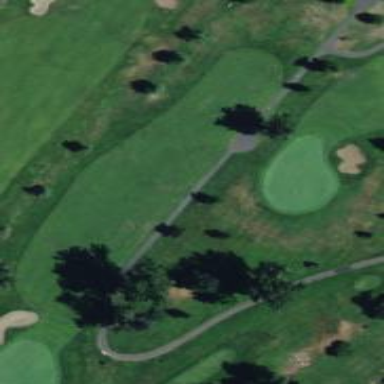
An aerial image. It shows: Grassy area designated as golf fairway.